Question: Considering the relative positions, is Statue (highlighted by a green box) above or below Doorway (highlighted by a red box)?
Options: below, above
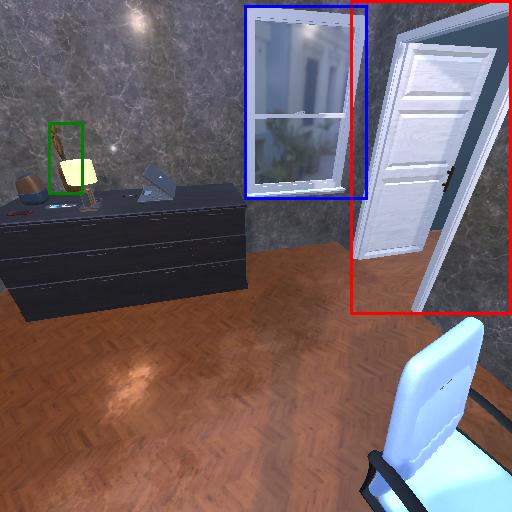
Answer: below